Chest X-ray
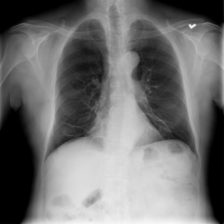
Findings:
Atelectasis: positive
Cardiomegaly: negative
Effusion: negative
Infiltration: negative
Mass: negative
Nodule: negative
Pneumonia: negative
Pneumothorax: negative
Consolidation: negative
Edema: negative
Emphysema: negative
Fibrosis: negative
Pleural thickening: negative
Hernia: negative